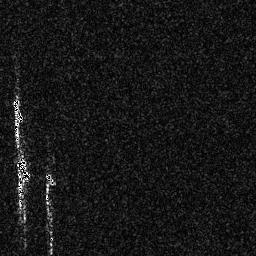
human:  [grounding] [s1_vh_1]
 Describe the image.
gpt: In the satellite image, there is  <ref>3 small ship </ref> <box>[[4, 37, 8, 47, 0], [5, 61, 12, 70, 0], [16, 66, 21, 72, 0]]</box> located at left.